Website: home-depot
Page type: delivery-shipping
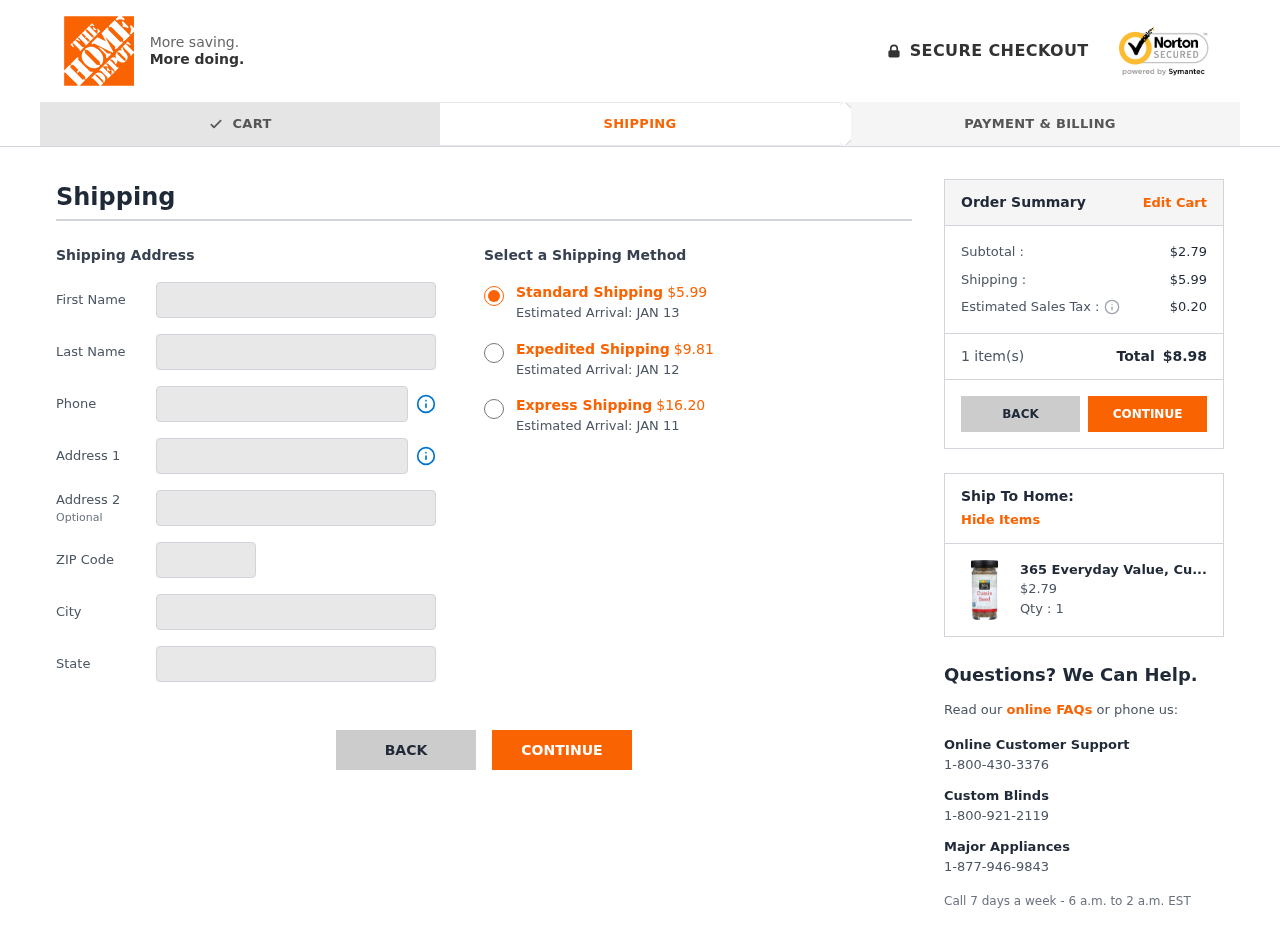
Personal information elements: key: PII_CITY
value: Robinsonchester
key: PII_FIRSTNAME
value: Dustin
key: PII_LASTNAME
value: Woodward
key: PII_PHONE
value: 9904787892
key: PII_POSTCODE
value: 12718
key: PII_STATE
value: Ohio
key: PII_STREET
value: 083 Mitchell Curve
Product elements: key: PRODUCT1_NAME
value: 365 Everyday Value, Cumin Seed, 1.48 oz
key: PRODUCT1_PRICE
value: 2.79
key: PRODUCT1_QUANTITY
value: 1
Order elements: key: ORDER_SHIPPING_COST_STANDARD
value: $5.99
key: ORDER_DELIVERY_DATE
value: JAN 13
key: ORDER_SHIPPING_COST_EXPEDITED
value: $9.81
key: ORDER_DELIVERY_DATE_EXPEDITED
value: JAN 12
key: ORDER_SHIPPING_COST_EXPRESS
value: $16.20
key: ORDER_DELIVERY_DATE_EXPRESS
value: JAN 11
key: ORDER_SUBTOTAL
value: $2.79
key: ORDER_SHIPPING_COST
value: $5.99
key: ORDER_TAX
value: $0.20
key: ORDER_NUM_ITEMS
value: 1
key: ORDER_TOTAL
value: $8.98